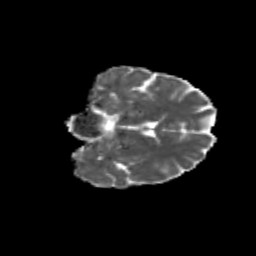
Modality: MD
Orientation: coronal
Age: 49
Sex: female
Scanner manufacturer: siemens
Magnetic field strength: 3 T
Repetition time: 4.71 s
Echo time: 0.0906 s